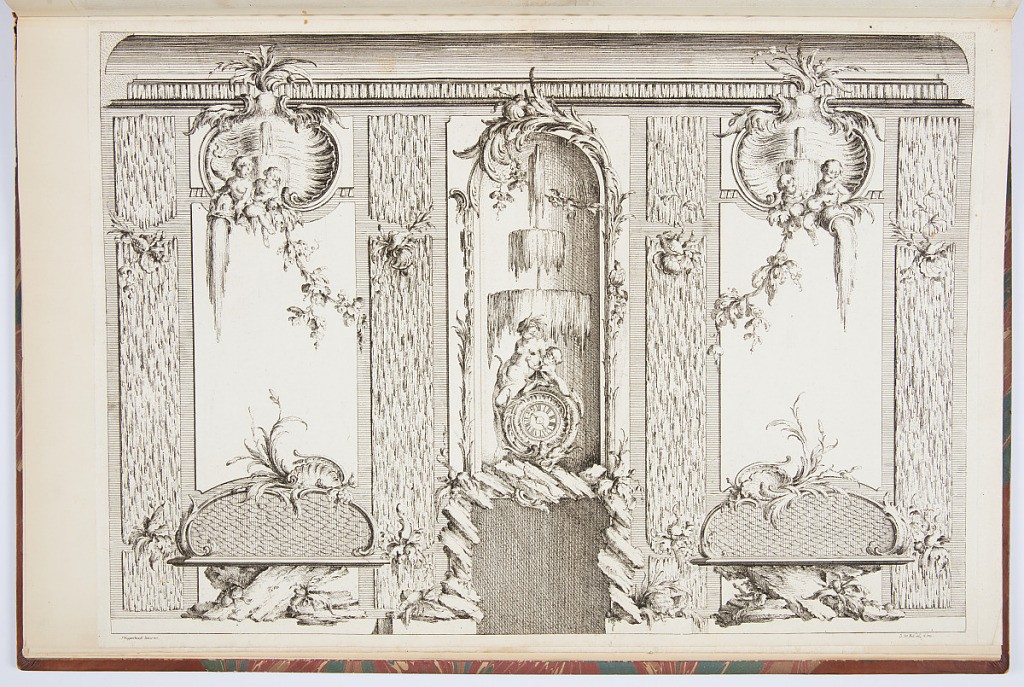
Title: Elevation of Interior with Clock over a Chimneypiece
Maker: Johann Michael Hoppenhaupt II, German, 1709–ca. 1778
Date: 1753
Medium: Etching and engraving on white laid paper
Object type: Print
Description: Elevation of an interior with a central chimneypiece with a clock over it. The room is grotto-like, with dripping verdure, plants, and putti spilling water out of urns. The panels, garlands, and furniture are all decorated with rocaille ornamentation. The plate is signed.